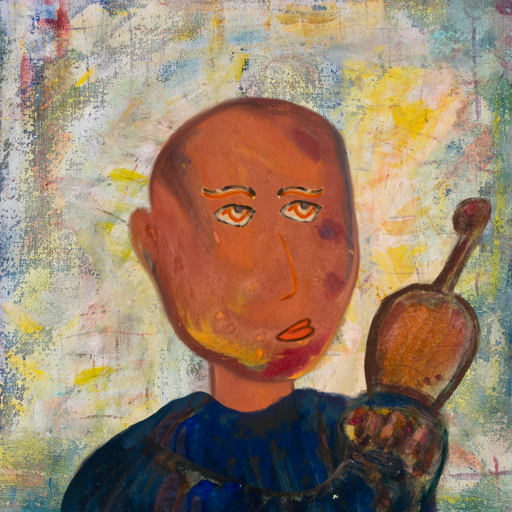
Background: Irani, Head And Neck Side: Mother_And_Son_Son, Face Side: Experience, Bust: Pipe, Hair Side: Blank, Head Accessory: Blank, Second Necklace: Blank, Necklace: Blank, Baby: Blank